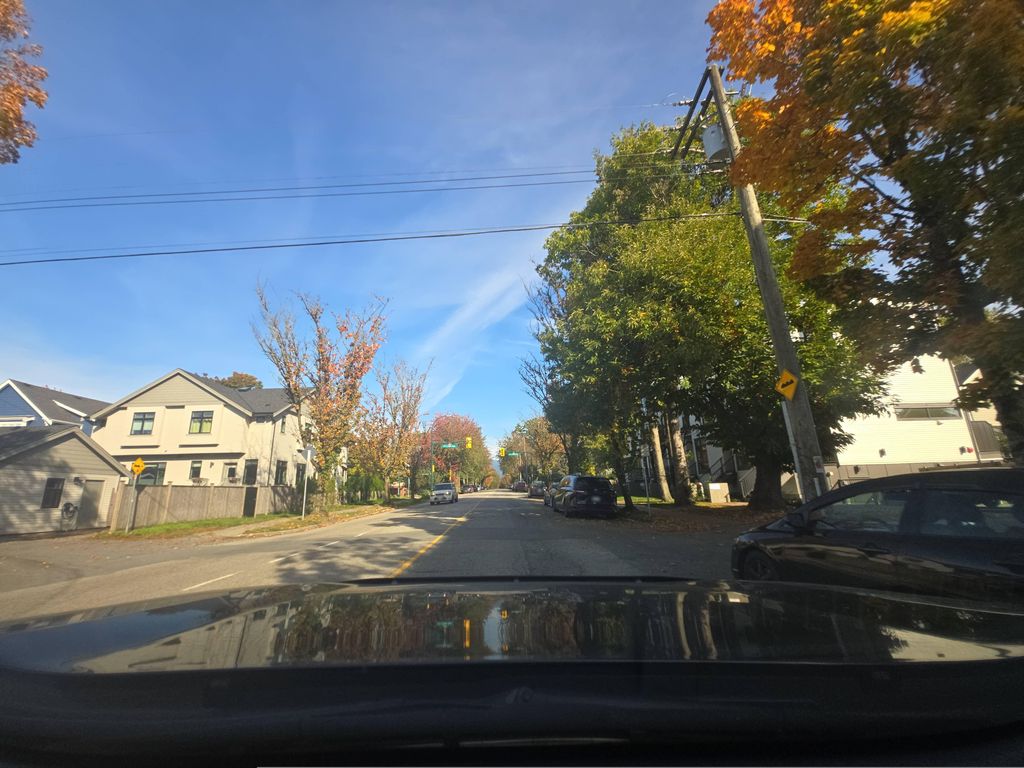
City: vancouver